Interaction volume radius: 10 \u00c5
Interaction volume height: 10 \u00c5
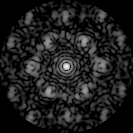
Disorder parameter: 0.5425